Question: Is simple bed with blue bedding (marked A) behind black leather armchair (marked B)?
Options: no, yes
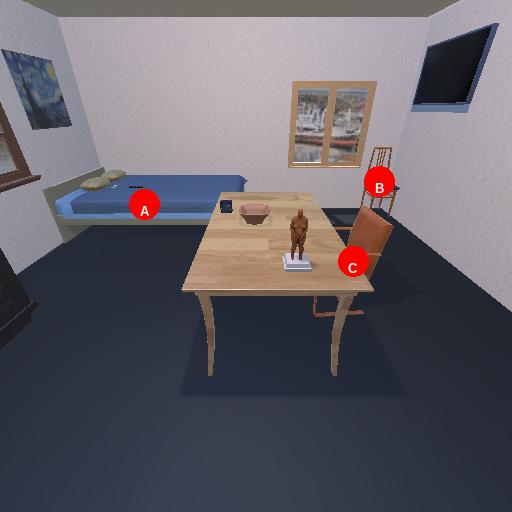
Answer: no